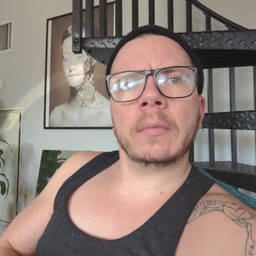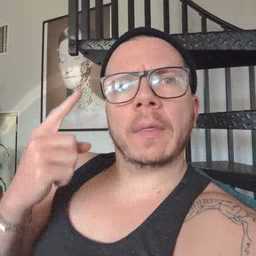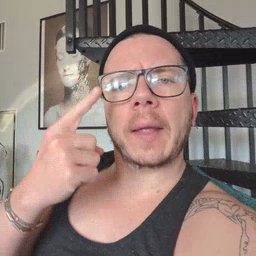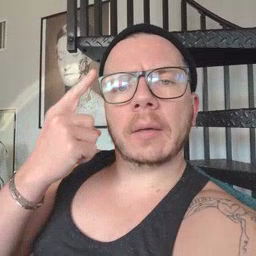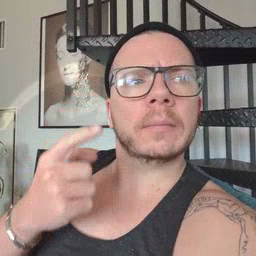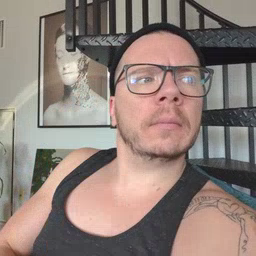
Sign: think